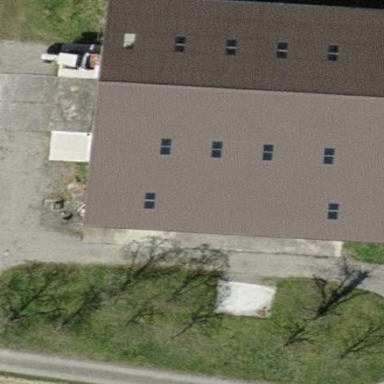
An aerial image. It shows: Farm auxiliary building with gabled roof.